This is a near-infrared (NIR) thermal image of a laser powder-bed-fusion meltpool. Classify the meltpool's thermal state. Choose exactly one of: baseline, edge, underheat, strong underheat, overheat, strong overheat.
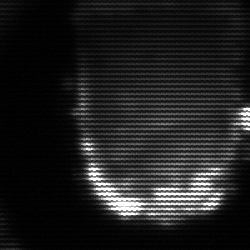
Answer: baseline